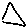
Label: triangle